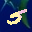
Label: 5